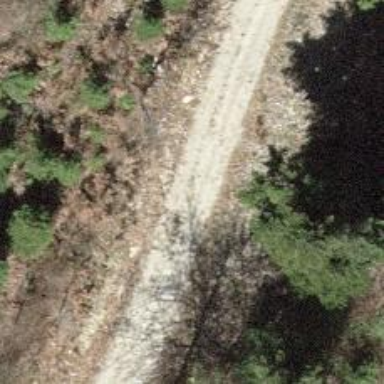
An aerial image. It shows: Dirt track road with grade3 tracktype.